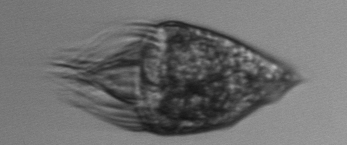
Label: Pelagostrobilidium